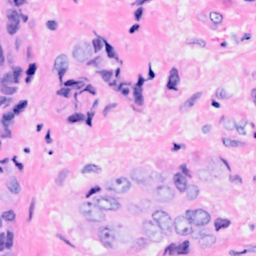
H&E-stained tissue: Breast